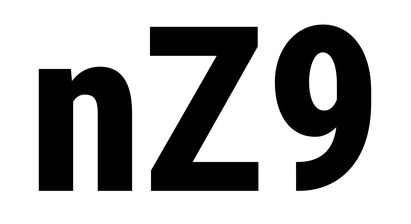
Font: Roboto_Condensed_ExtraBold